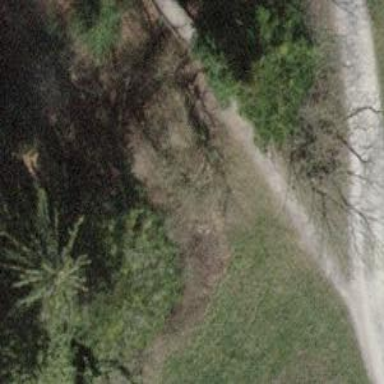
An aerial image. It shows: Brown bench in the vicinity.